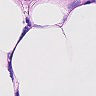
Metastatic tissue present: no